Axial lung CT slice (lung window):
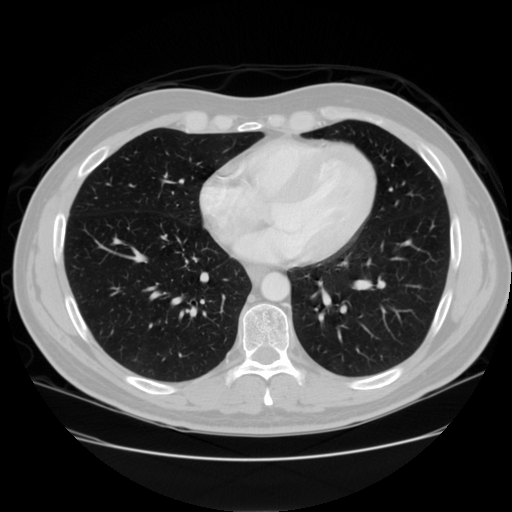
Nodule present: no